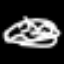
Label: squiggle